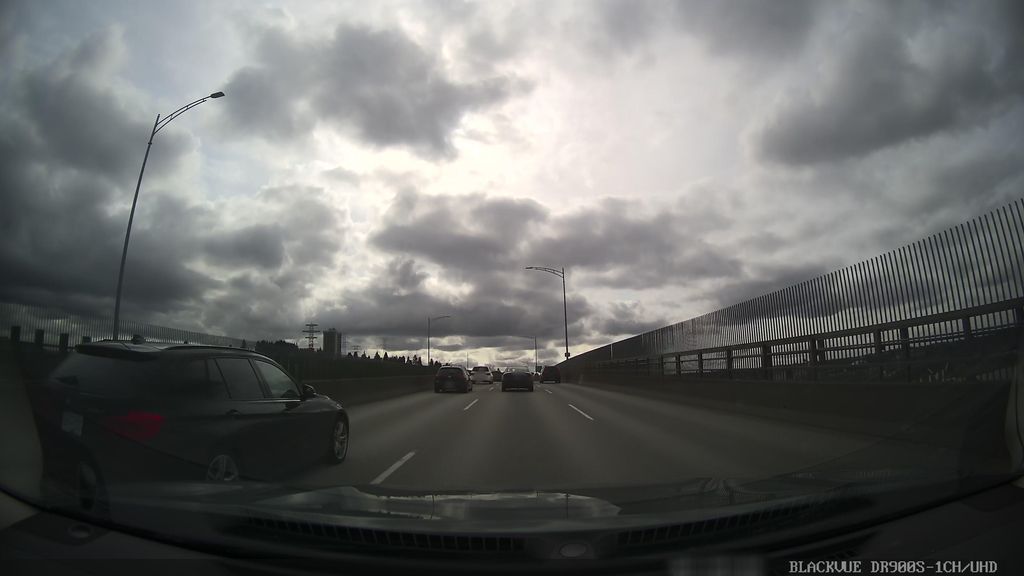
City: vancouver